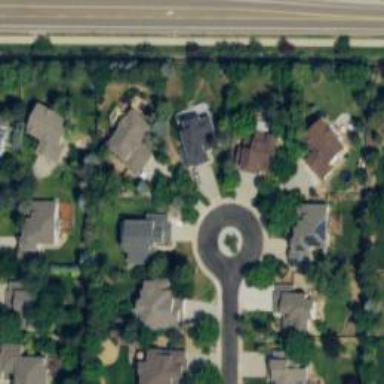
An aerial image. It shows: Turning loop on the road.